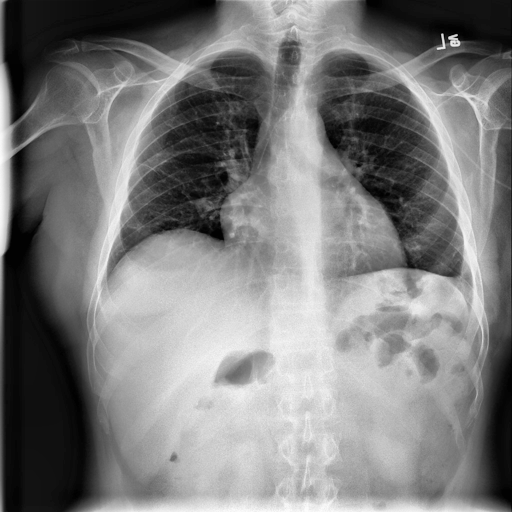
Finding: NORMAL